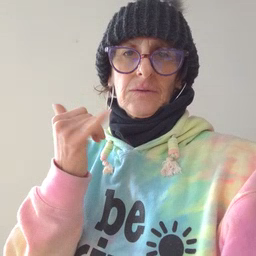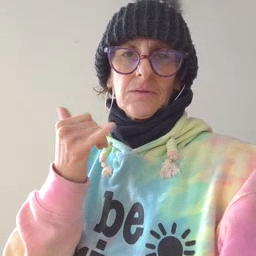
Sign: yellow